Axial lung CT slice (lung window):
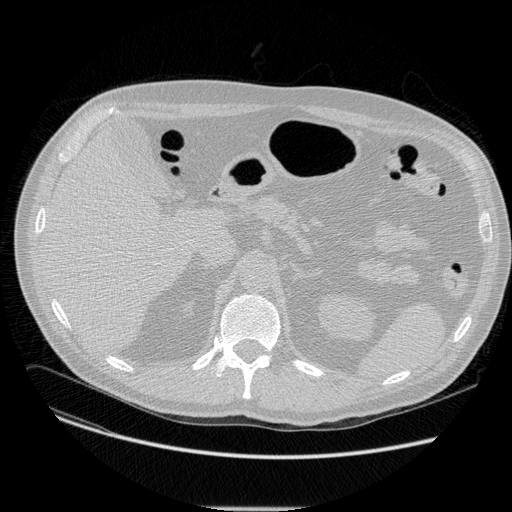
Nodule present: no